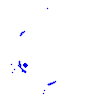
Particle: kaon